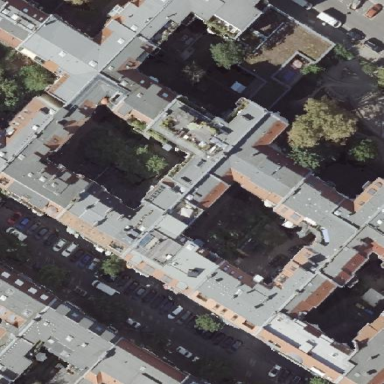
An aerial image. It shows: Apartment building with double saltbox roof shape.